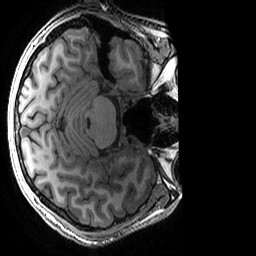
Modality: T1w
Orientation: axial
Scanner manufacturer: ge
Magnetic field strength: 3 T
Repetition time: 0.008156 s
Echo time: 0.00318 s